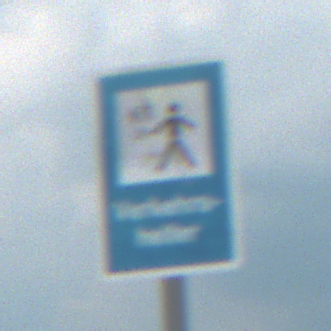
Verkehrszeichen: Verkehrshelfer
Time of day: MorningAfternoon
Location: Outdoor (Nature)
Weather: PartlyCloudy
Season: NotSpecified
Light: Natural